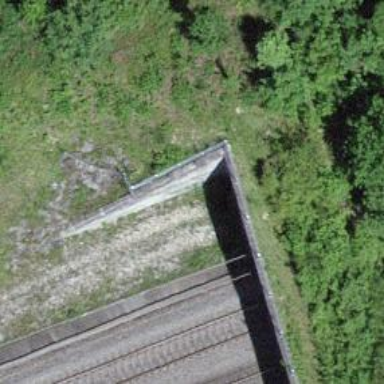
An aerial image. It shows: Track road passing through tunnel with grade 4 tracktype.